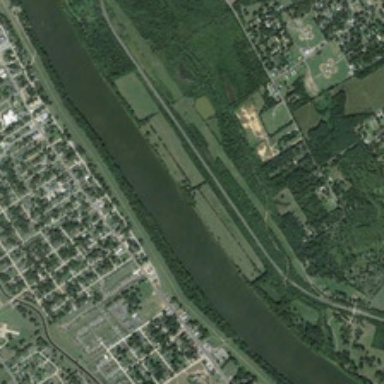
Many green trees are in two sides of a river .